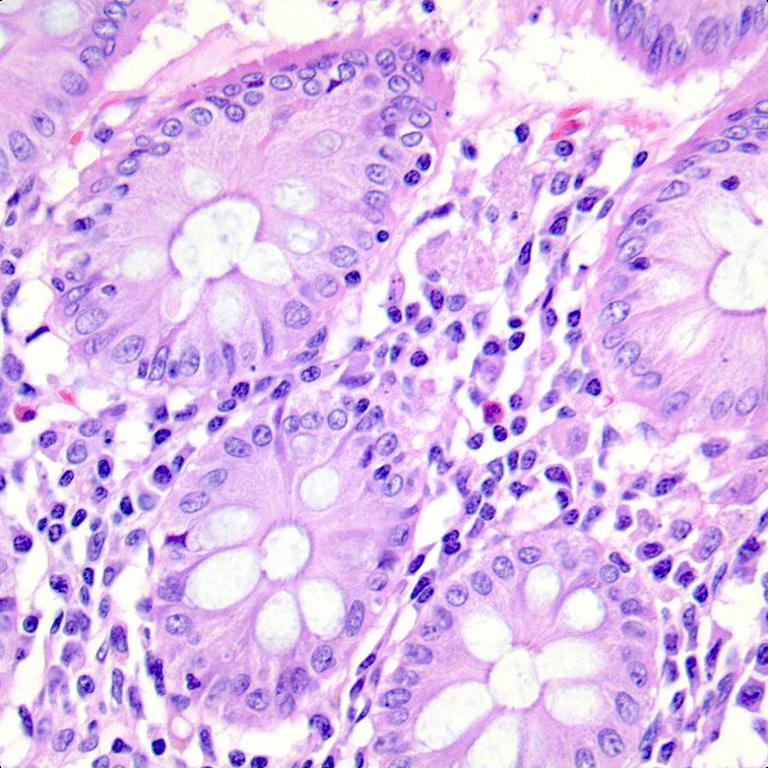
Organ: colon
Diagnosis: benign